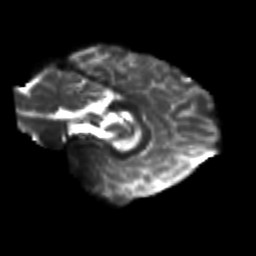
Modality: T2w
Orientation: sagittal
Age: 21
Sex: female
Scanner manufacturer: siemens
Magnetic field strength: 3 T
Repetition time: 3.5 s
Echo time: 0.125 s